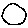
Label: circle